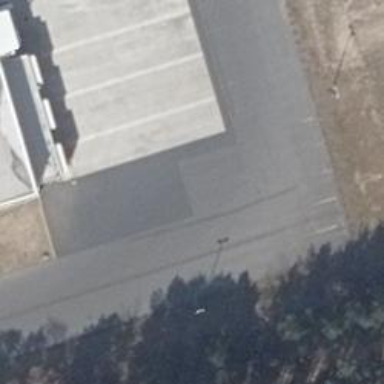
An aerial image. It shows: Service road with paved surface.